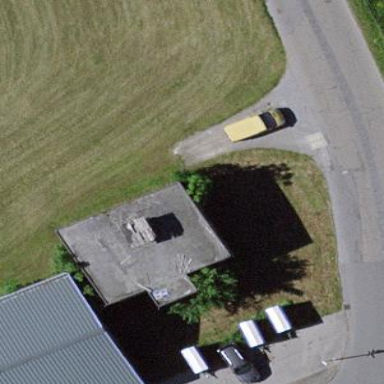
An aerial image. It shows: Historic bunker building.